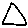
Label: triangle